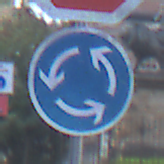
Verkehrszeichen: Kreisverkehr
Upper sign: Stop
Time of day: SunriseSunset
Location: Outdoor (Urban)
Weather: PartlyCloudy
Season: NotSpecified
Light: Natural